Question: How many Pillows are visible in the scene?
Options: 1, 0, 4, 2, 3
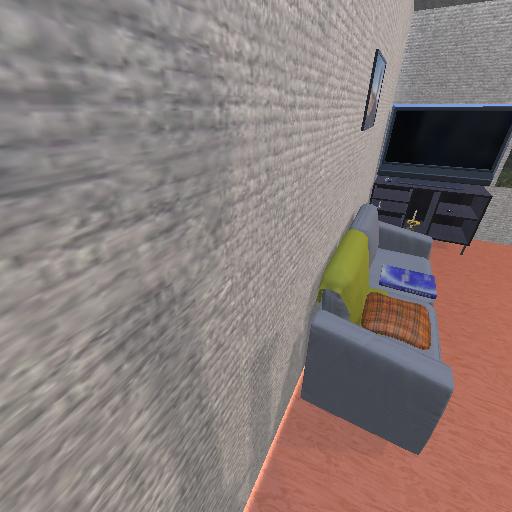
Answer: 1